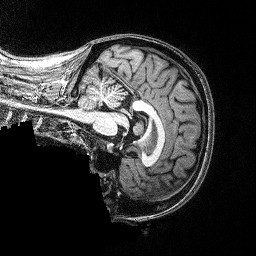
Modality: T1w
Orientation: sagittal
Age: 32
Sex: female
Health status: ill
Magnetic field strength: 3 T
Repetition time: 2.53 s
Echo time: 0.00331 s